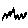
Label: zigzag